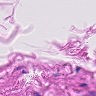
Metastatic tissue present: no